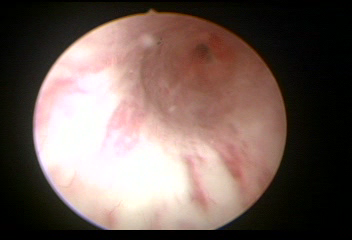
Modality: WLC
Class: Normal mucosa
Bladder cancer association: No